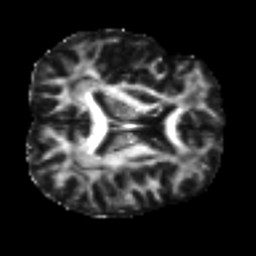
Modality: FA
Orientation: axial
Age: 40
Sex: male
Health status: ill
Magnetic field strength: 3 T
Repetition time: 8.4 s
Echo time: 0.0926 s